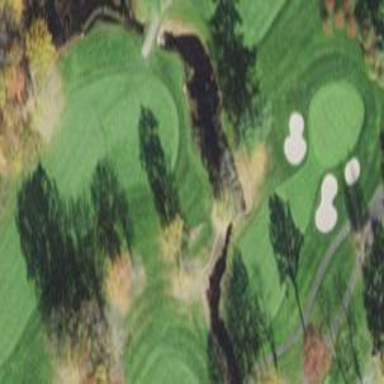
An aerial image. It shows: Golf fairway surrounded by grass.